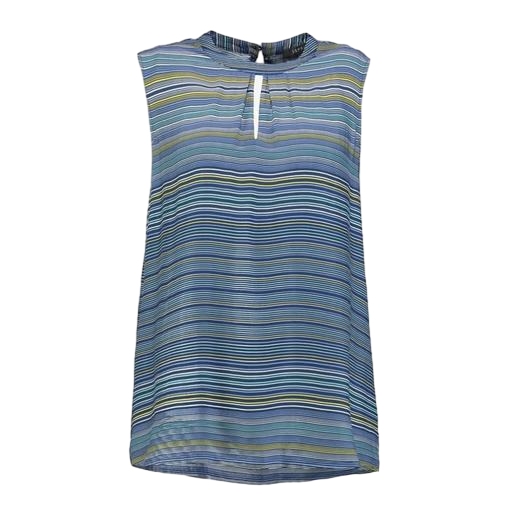
blue sleeveless striped blouse, blue striped tank top, blue striped tank, white background